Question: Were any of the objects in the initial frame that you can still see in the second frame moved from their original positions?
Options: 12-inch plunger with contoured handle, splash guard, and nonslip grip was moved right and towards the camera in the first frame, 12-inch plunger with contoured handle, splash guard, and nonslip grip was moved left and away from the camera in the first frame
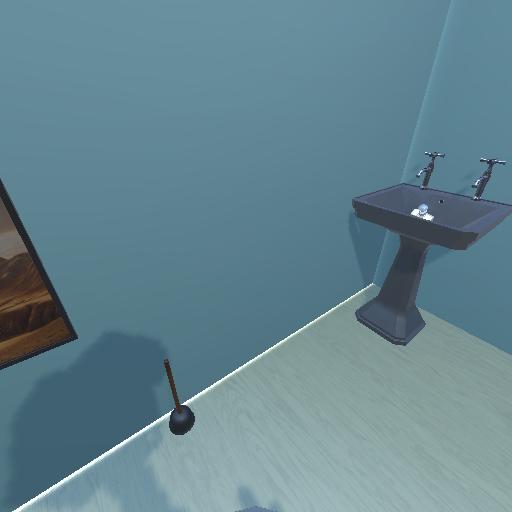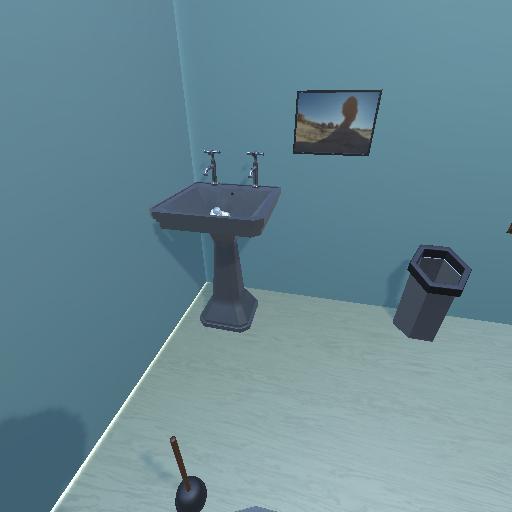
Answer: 12-inch plunger with contoured handle, splash guard, and nonslip grip was moved right and towards the camera in the first frame